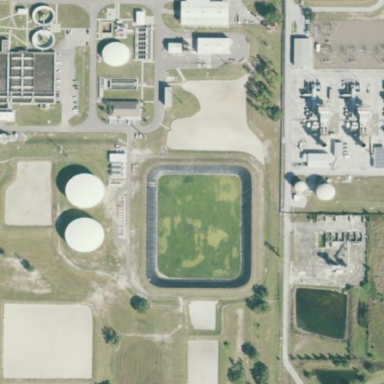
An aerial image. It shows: Wastewater plant.